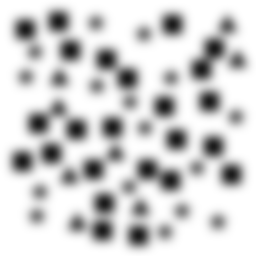
Squares: 24
Triangles: 8
Stars: 16
Total shapes: 48